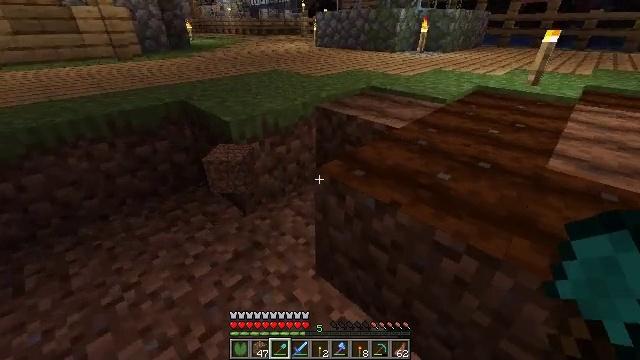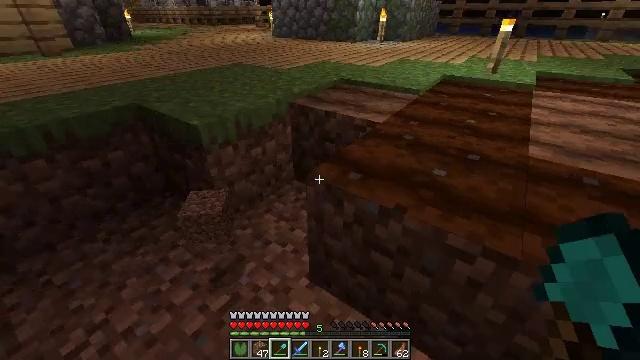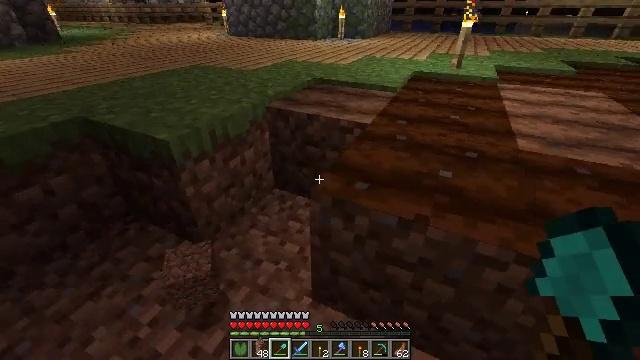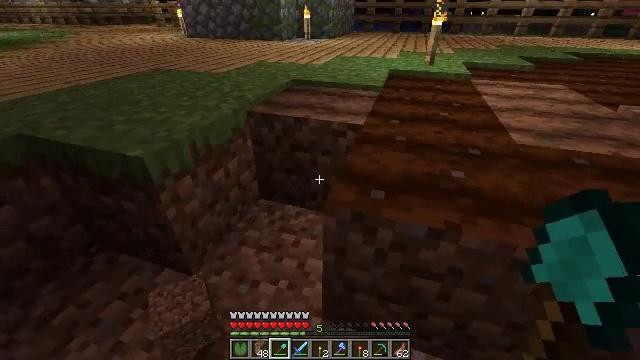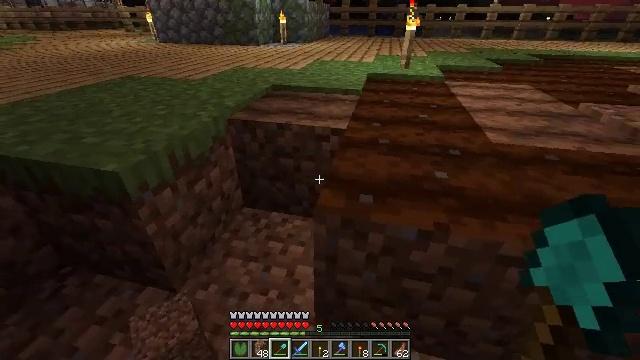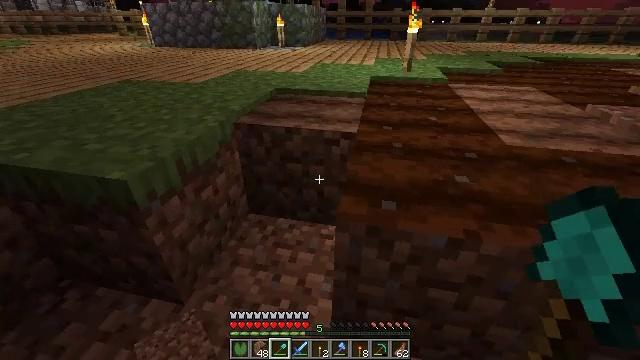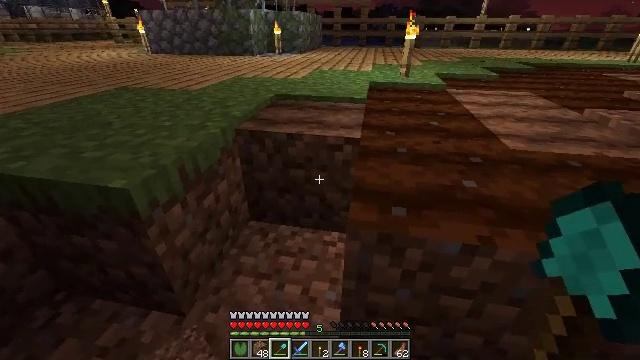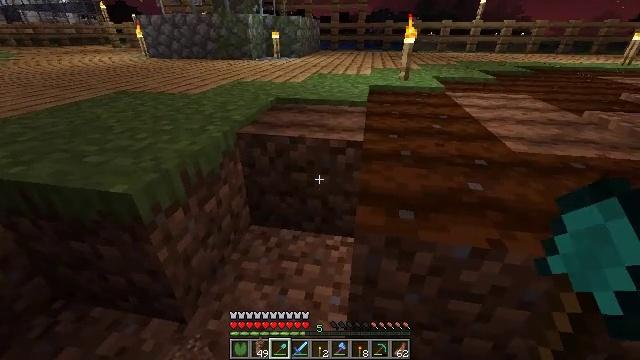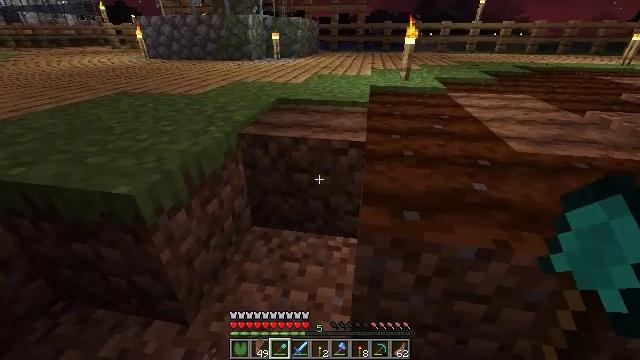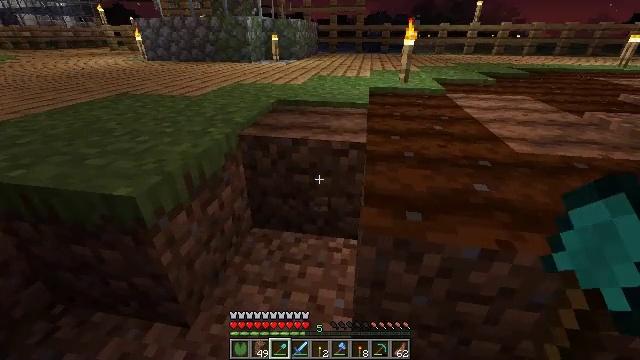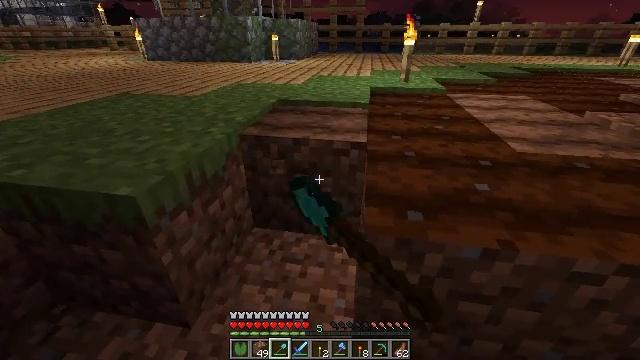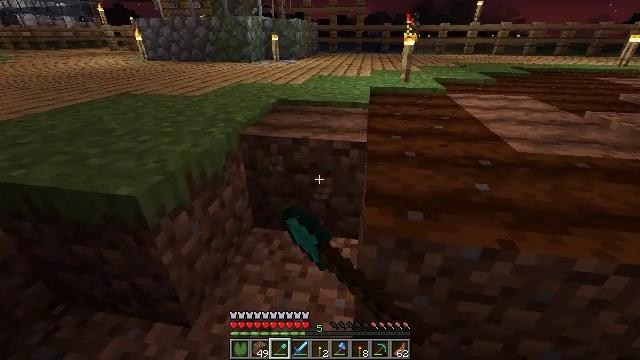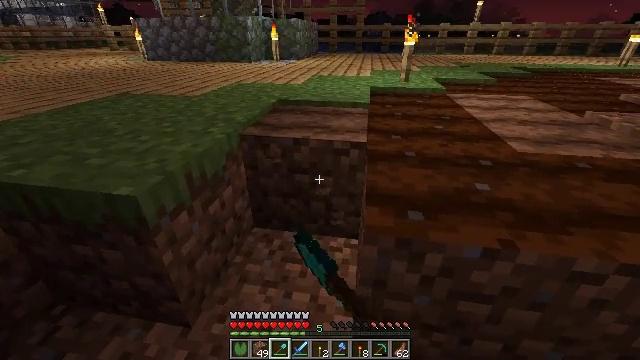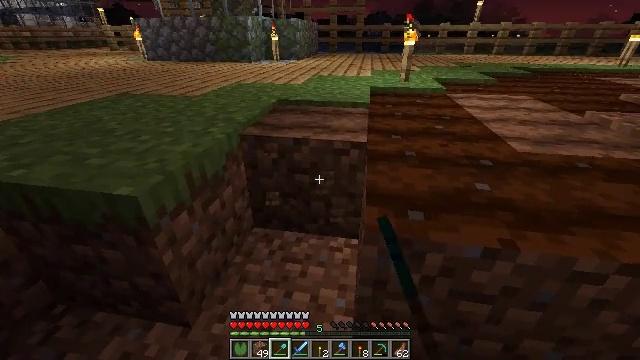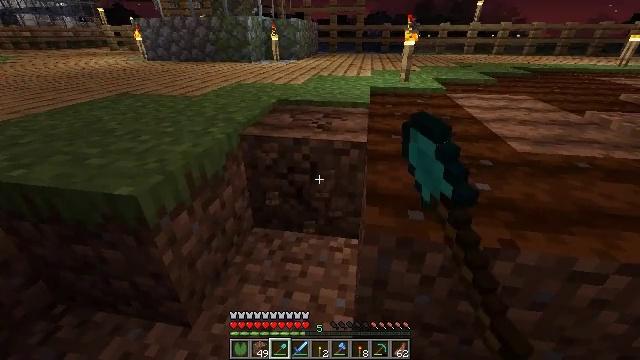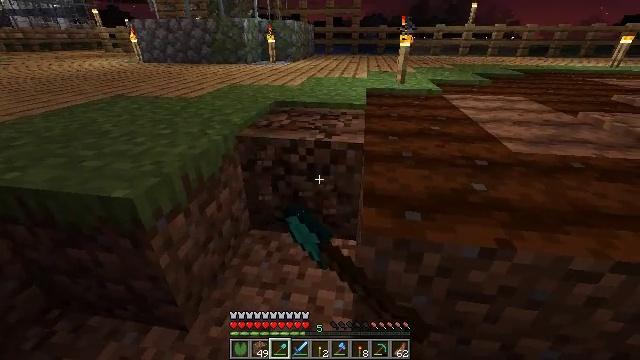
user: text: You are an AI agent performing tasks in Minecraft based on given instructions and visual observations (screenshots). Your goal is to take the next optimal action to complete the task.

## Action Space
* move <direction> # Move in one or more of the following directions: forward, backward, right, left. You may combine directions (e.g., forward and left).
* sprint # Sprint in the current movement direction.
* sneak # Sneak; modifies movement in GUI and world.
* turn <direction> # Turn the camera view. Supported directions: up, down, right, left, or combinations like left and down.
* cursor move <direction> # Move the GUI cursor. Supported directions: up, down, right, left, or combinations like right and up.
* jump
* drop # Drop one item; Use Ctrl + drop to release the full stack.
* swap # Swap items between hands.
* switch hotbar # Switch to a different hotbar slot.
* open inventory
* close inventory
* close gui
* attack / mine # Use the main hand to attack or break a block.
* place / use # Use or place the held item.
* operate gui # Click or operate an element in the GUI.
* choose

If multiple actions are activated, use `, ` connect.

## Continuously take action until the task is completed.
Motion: motion action
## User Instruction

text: Mine the farmland block.
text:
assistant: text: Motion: move forward and move left, turn right and down
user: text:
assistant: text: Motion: move forward and move left, turn right
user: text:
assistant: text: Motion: move forward and move left, turn right
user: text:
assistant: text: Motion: turn right
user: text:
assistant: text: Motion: turn right
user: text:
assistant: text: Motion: turn right and up
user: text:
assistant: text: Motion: no_op
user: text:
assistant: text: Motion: no_op
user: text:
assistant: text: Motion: attack / mine
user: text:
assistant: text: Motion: attack / mine
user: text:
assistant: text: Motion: attack / mine
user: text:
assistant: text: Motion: attack / mine
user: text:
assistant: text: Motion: attack / mine
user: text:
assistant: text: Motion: attack / mine
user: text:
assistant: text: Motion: attack / mine
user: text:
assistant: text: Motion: turn right, attack / mine
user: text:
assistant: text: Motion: turn right and down
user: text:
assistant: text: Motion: turn right and down
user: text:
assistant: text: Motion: turn right and down
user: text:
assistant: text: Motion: turn right and down
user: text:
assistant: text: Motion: attack / mine
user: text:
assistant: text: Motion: attack / mine
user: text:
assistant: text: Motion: attack / mine
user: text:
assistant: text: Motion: attack / mine
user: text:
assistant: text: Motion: turn left, attack / mine
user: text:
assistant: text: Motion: turn left and up, attack / mine
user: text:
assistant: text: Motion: turn up, attack / mine
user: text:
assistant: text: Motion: attack / mine
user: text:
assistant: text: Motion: attack / mine
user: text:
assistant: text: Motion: attack / mine